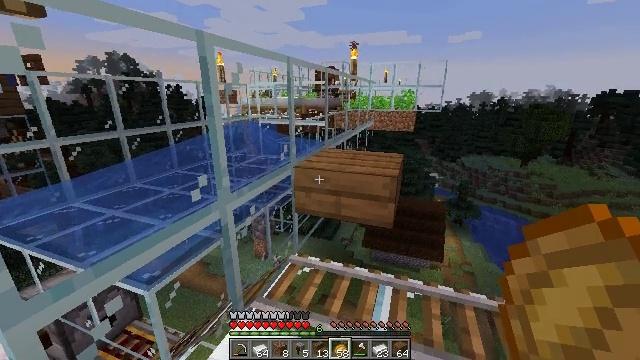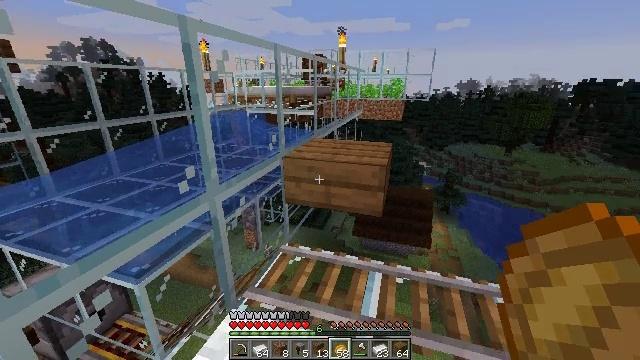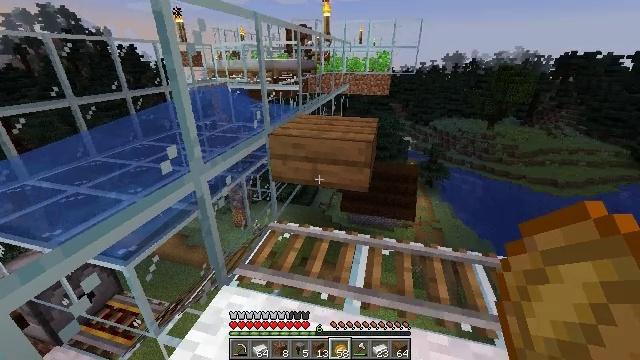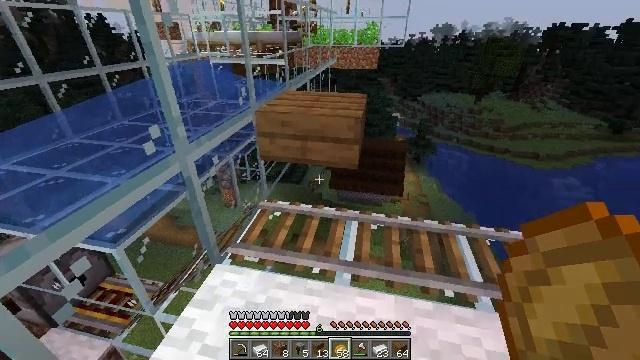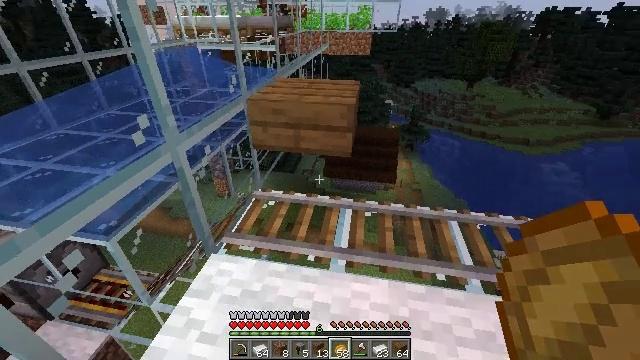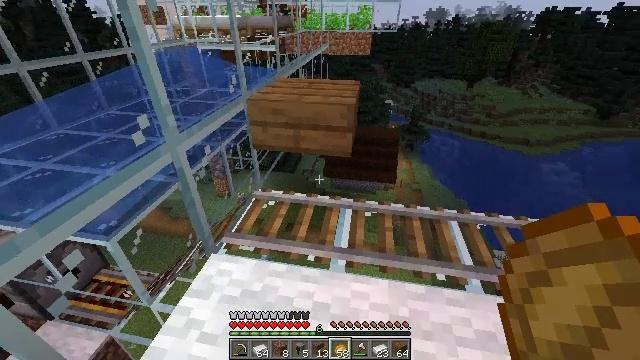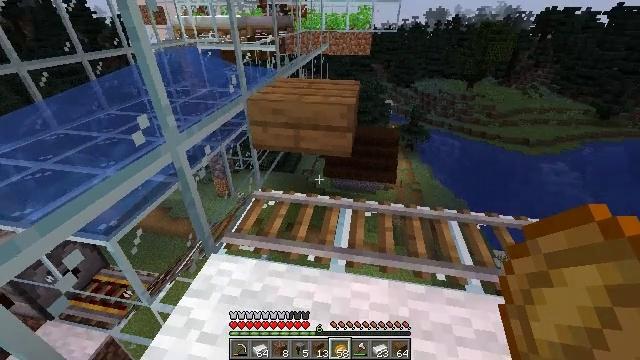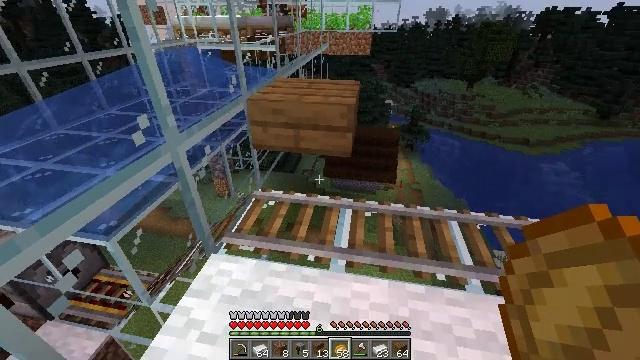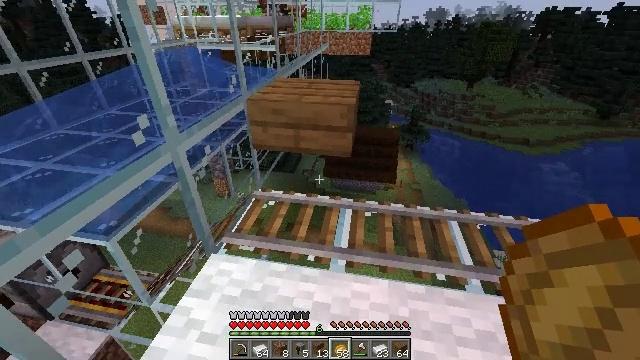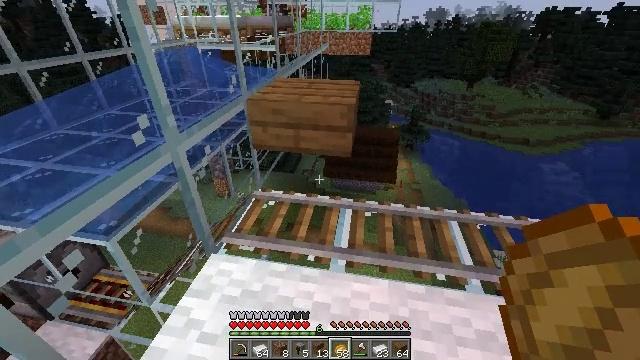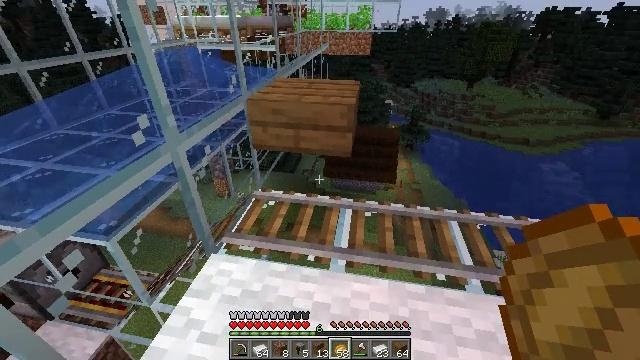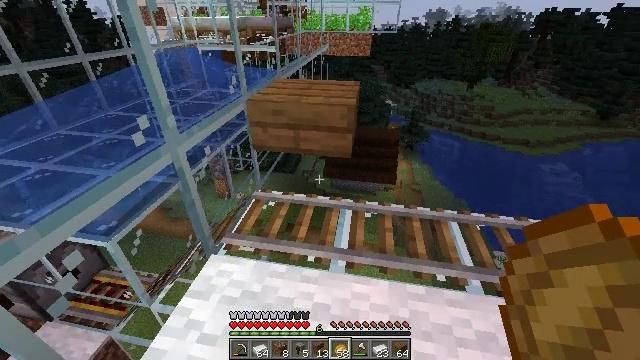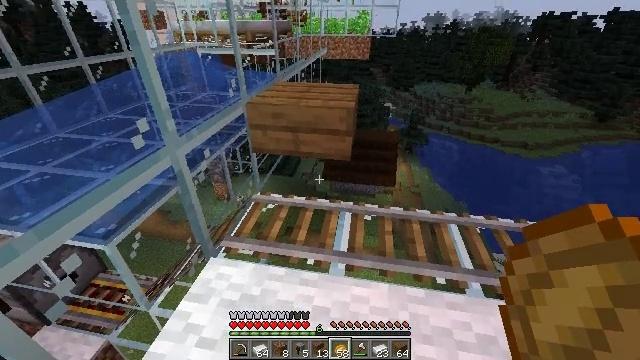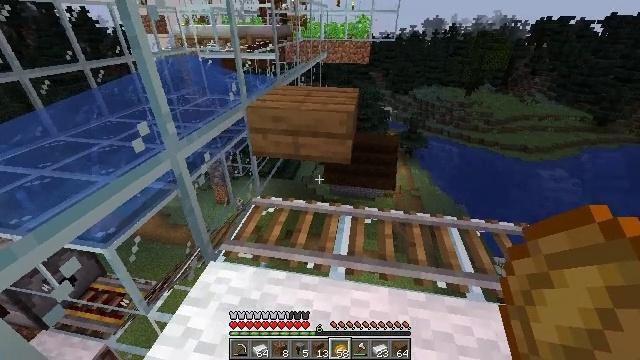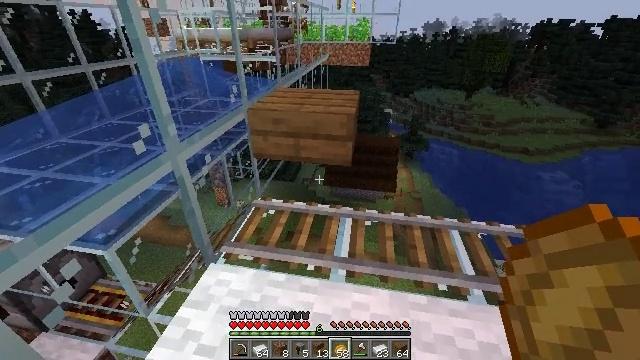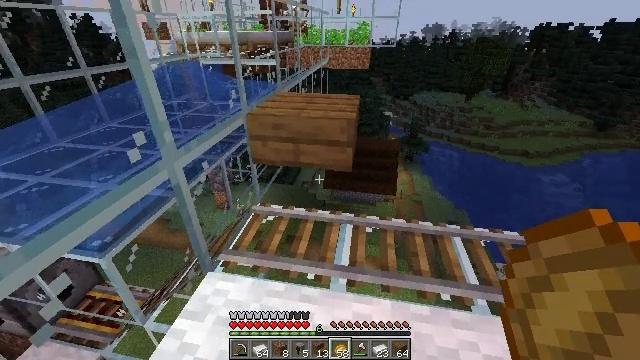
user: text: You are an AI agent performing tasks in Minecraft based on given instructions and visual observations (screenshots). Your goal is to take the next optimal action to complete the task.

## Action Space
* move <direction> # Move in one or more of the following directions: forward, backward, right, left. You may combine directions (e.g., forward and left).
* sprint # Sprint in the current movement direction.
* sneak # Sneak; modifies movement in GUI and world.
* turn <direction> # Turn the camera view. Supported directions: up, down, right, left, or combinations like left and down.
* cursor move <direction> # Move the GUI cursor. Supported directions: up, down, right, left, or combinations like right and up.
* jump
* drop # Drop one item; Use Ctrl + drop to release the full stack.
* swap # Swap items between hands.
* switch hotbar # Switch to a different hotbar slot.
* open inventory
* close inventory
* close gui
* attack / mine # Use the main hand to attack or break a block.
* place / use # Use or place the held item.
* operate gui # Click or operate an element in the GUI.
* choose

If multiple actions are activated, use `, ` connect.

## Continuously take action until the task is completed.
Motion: motion action
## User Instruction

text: Mine the smithing table.
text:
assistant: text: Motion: turn right and down
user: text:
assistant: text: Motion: turn right and down
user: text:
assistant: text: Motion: turn right and down
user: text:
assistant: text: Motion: turn right and down
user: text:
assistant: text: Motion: no_op
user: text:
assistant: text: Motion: no_op
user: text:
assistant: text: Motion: no_op
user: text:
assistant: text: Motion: no_op
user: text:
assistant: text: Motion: no_op
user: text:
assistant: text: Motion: no_op
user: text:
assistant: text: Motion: no_op
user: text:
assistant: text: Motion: no_op
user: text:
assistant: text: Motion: no_op
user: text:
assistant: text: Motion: no_op
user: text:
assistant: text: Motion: move forward
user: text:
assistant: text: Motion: move forward
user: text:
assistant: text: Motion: move forward
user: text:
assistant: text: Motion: move forward, turn left
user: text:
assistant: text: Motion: move forward, turn left
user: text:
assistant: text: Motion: move forward, turn left and up
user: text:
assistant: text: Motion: move forward and move right
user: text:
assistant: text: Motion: move forward and move right
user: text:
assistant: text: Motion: move forward and move right, turn left
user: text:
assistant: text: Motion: turn left
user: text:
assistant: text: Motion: turn left
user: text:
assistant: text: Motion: no_op
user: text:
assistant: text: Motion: no_op
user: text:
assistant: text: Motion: no_op
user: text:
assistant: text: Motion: move forward
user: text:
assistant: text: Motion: move forward, turn left and down